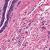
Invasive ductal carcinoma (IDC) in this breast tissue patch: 0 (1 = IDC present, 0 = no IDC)